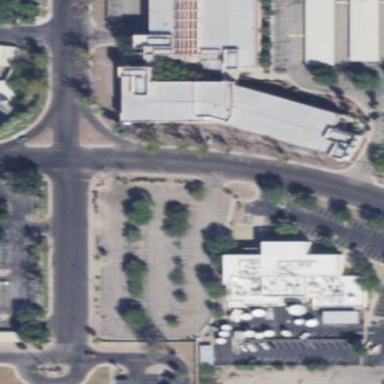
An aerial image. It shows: Parking area.